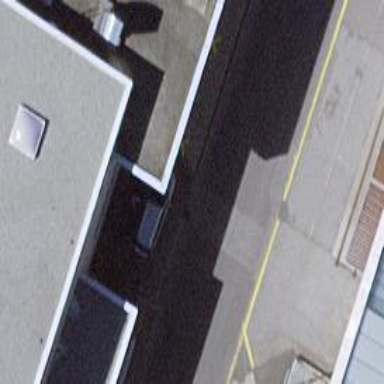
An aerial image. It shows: Fuel station.